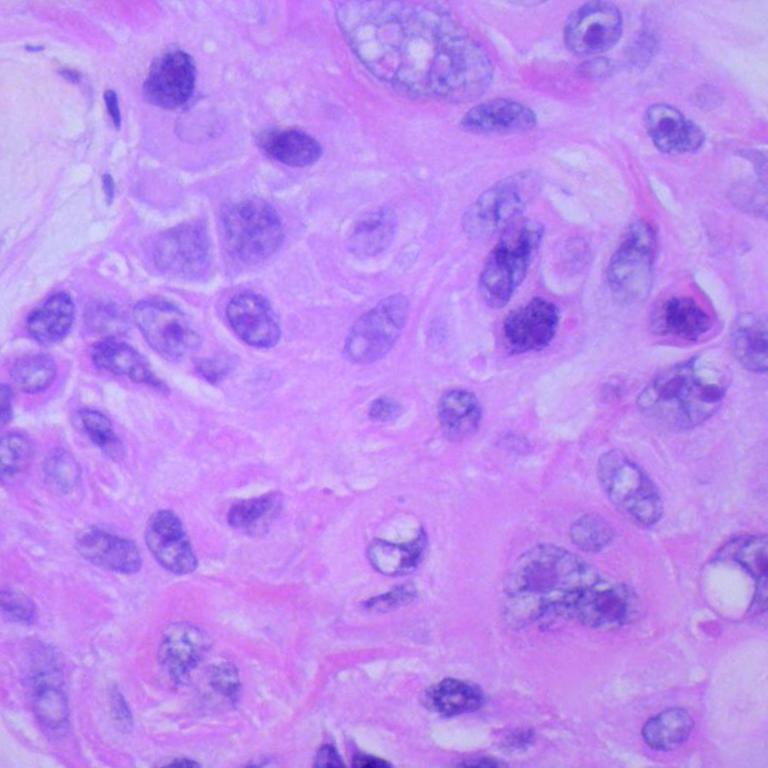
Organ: lung
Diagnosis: squamous carcinomas